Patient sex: M
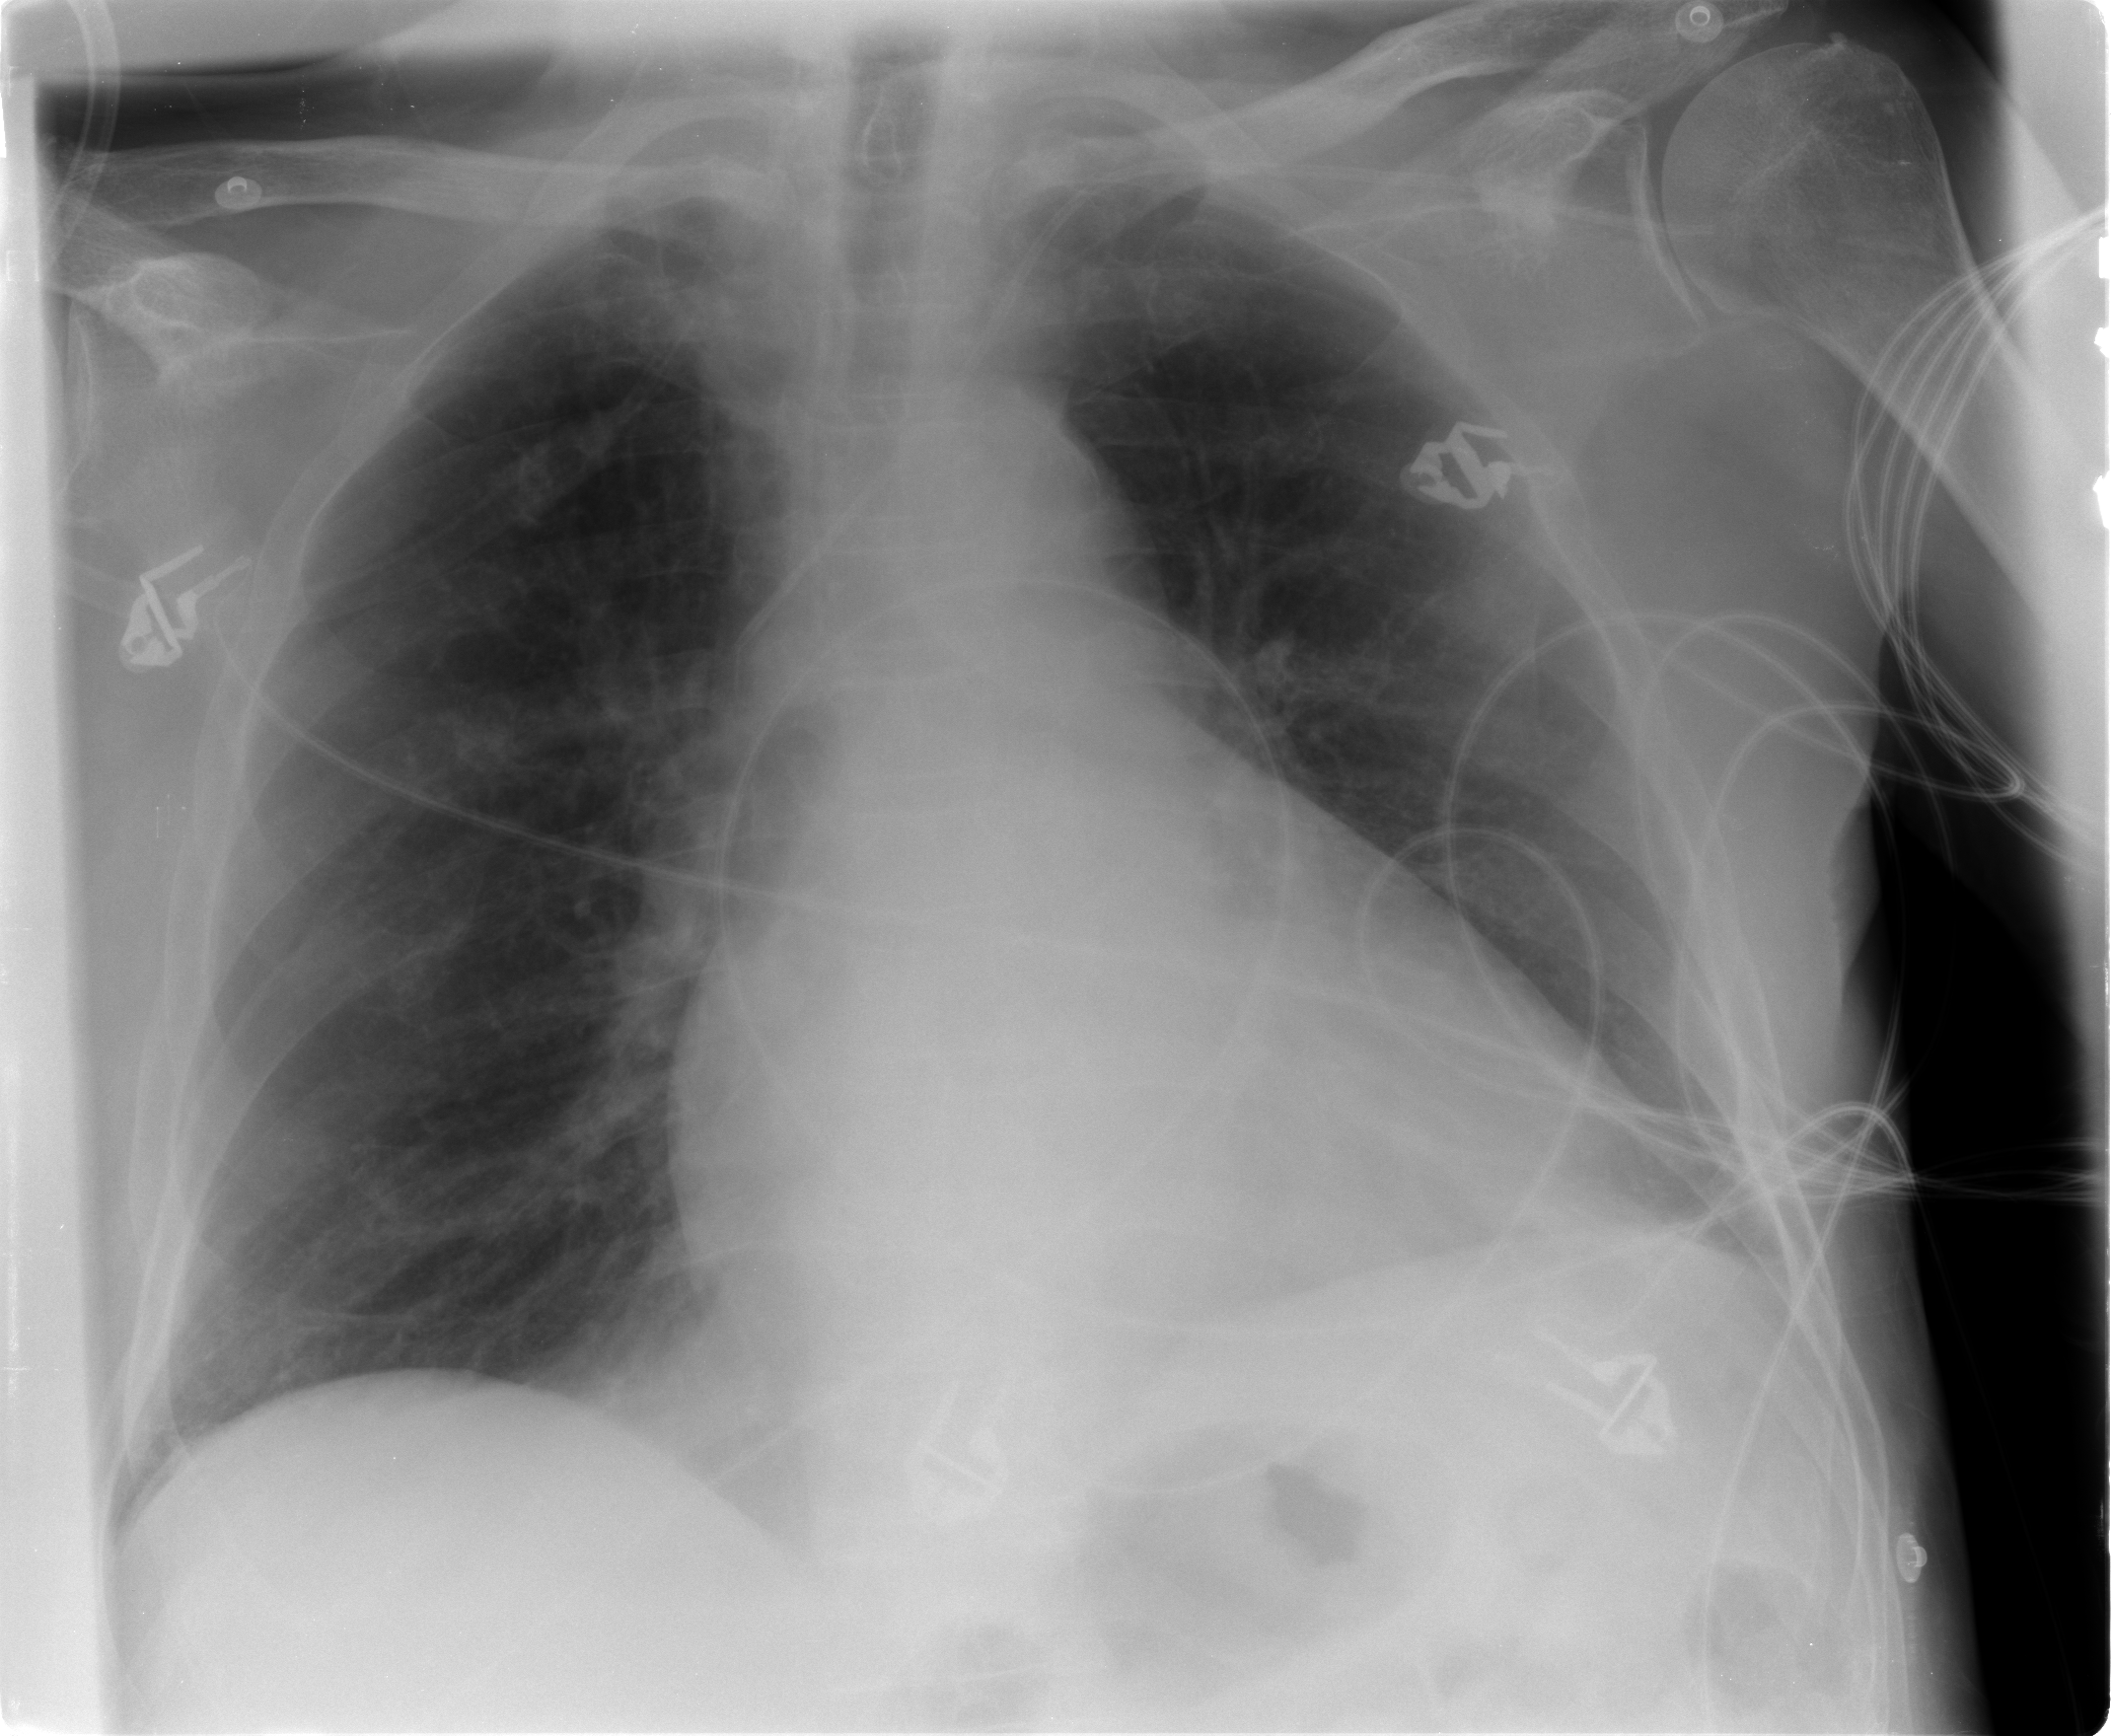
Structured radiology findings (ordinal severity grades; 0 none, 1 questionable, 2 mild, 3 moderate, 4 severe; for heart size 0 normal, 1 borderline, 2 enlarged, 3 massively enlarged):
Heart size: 2
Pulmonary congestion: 2
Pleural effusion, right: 0
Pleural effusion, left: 0
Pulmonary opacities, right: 0
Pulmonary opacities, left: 0
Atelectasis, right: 0
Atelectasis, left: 0